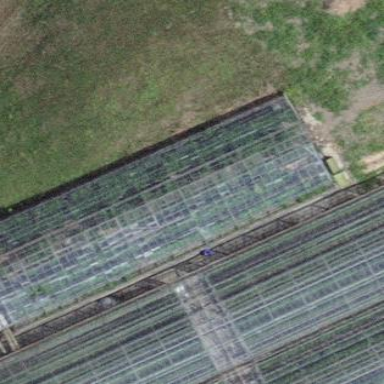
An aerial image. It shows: Greenhouse.